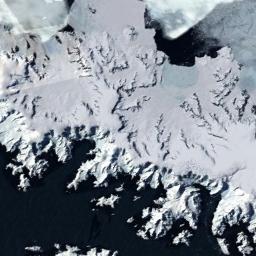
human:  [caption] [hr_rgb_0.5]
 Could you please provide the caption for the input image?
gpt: There is a lot of snow on the snowberg .

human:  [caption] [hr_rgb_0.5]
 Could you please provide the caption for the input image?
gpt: A large mountain covered in snow is surrounded by blue water .

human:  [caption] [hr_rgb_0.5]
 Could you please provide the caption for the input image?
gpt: The snowberg is covered with snow and ice and the snowberg consist of lots of ridges and valleys .

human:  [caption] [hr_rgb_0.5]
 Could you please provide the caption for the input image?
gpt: The snow berg is consist of bare land and white snow .

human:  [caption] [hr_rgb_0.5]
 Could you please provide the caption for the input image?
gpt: There are full of snow on the snowberg .